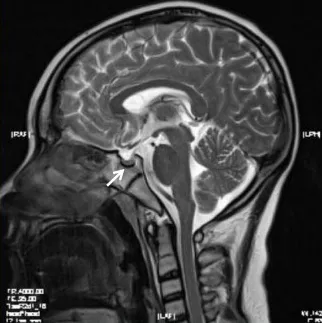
Pituitary MRI of the patient. T2-weighted MR imaging for the patient showed a partially empty sella and a small pituitary gland (arrow).
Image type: radiology (mri)